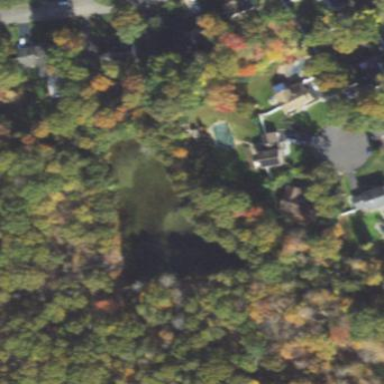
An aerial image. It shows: Serene pond surrounded by nature.